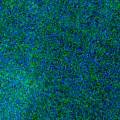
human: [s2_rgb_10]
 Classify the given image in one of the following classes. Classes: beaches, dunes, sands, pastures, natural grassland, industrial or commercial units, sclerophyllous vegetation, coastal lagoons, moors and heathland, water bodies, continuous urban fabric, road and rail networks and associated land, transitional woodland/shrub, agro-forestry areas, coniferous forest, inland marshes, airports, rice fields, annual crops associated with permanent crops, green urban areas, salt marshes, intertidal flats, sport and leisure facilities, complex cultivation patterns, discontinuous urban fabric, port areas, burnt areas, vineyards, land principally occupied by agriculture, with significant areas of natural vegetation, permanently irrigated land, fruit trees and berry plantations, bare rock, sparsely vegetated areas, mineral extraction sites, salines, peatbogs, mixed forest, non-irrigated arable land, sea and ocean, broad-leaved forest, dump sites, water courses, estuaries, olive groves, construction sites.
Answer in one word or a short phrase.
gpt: sea and ocean